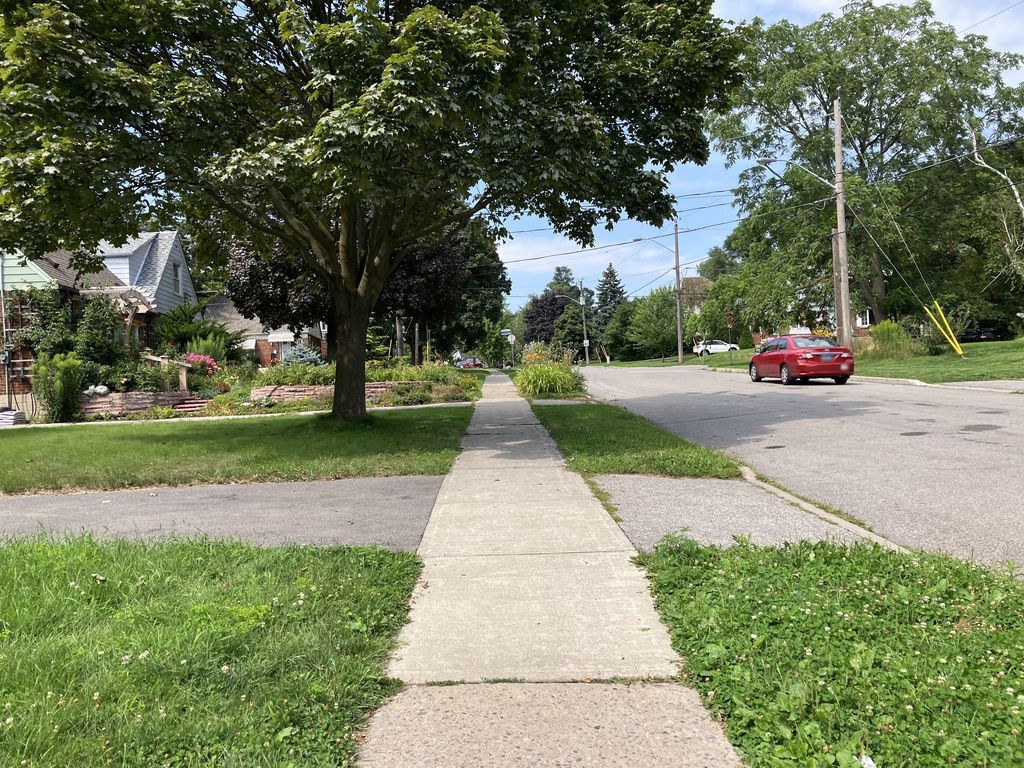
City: toronto